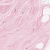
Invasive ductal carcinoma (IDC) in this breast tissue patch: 0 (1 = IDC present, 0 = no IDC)